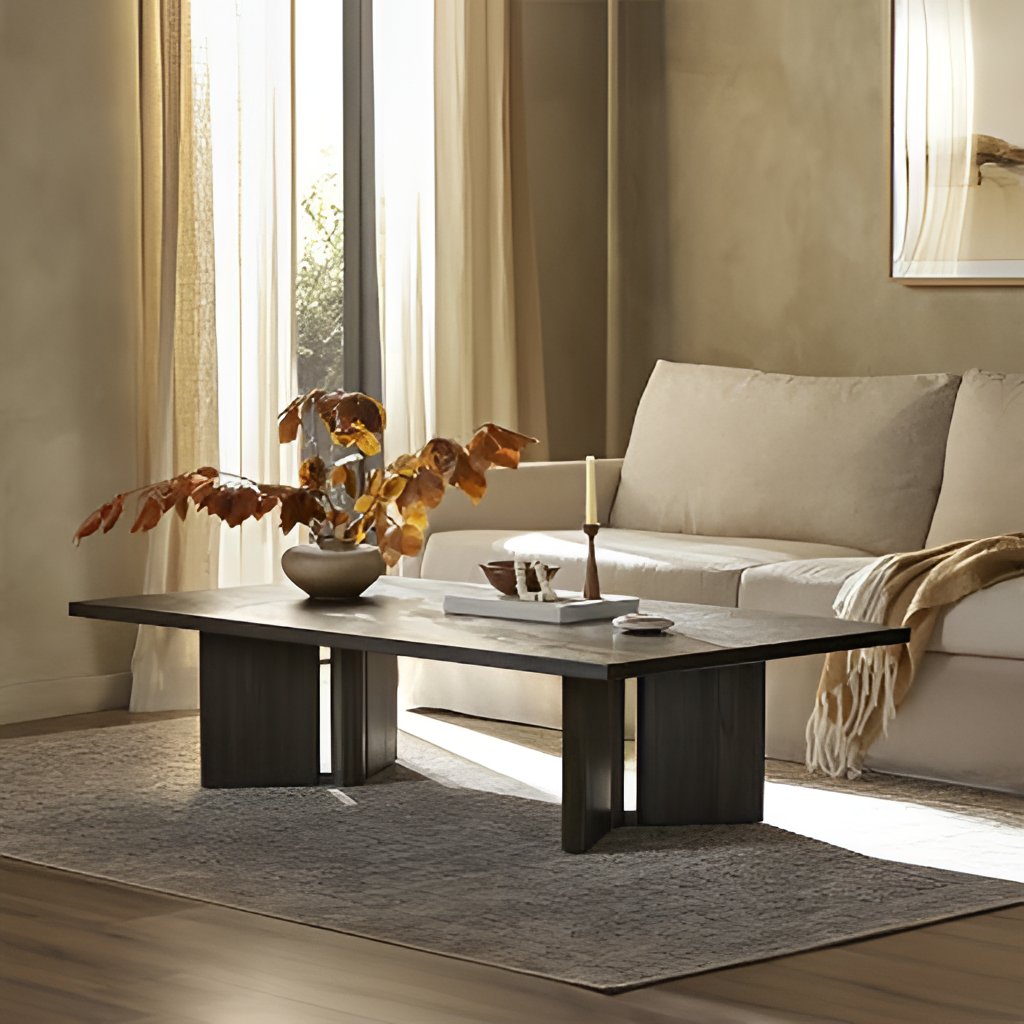
fabric sofa, living room, contemporary, beige paint wallpaper, with solid pattern, wood flooring, with plank pattern